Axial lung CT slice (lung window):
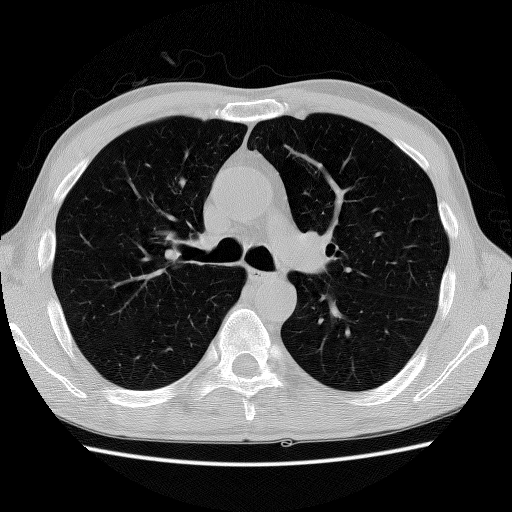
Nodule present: no